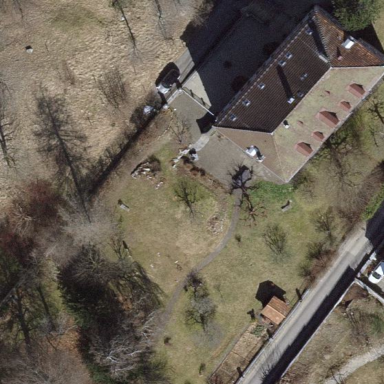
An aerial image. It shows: Residential garden.